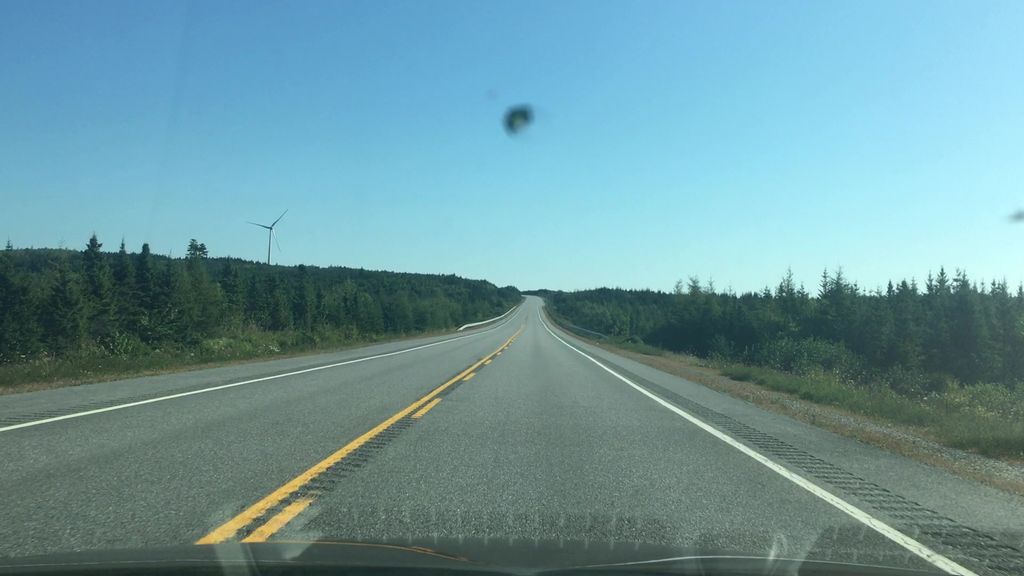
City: halifax